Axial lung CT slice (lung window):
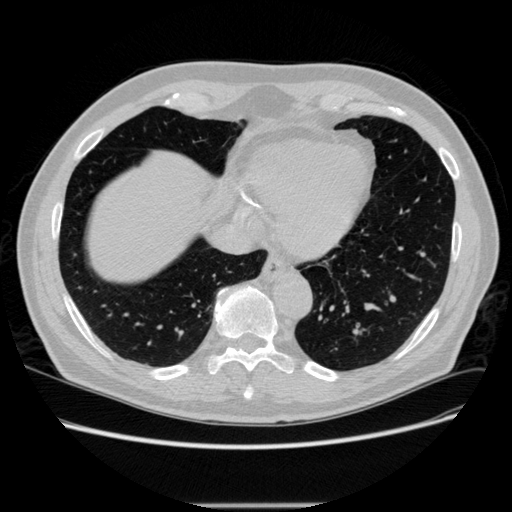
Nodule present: no